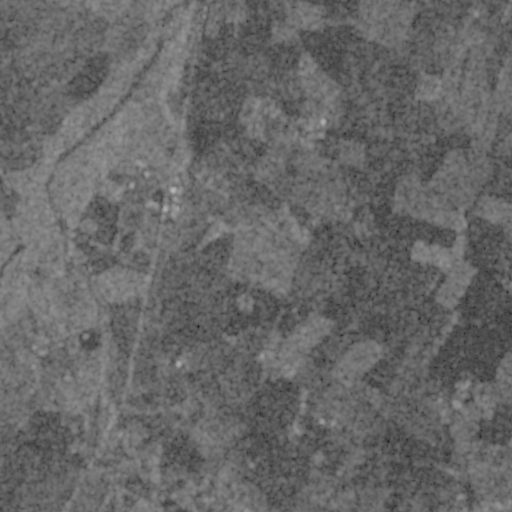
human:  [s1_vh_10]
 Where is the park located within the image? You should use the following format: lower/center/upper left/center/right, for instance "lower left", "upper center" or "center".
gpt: The park is located in the lower right of the image.
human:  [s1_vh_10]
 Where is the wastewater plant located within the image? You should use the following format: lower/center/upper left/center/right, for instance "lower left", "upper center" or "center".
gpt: The wastewater plant is located in the upper left of the image.
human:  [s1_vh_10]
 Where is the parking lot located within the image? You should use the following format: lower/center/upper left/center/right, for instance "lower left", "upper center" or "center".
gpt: There is no parking lot in the image.

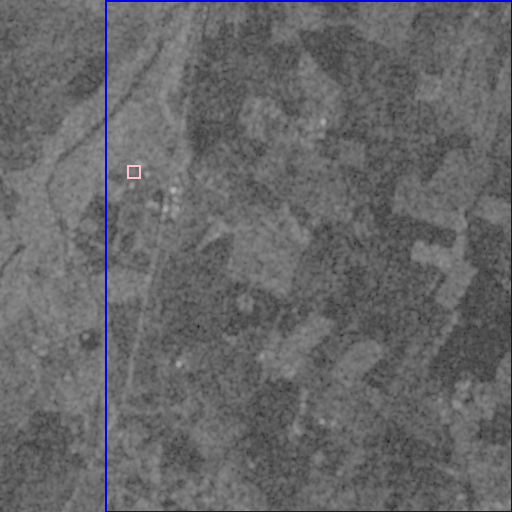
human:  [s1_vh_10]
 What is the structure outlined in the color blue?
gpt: The structure outlined in blue is a crop field.
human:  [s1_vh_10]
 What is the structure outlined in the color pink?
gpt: The structure outlined in pink is a wastewater plant.
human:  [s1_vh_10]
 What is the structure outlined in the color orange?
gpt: There is no orange outline.